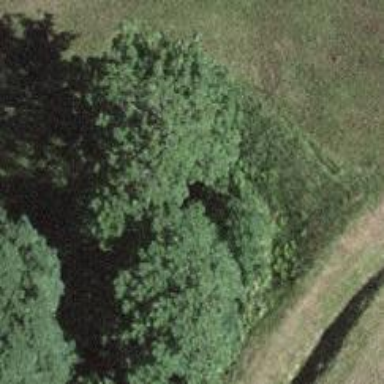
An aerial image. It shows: Single tag "natural: tree."